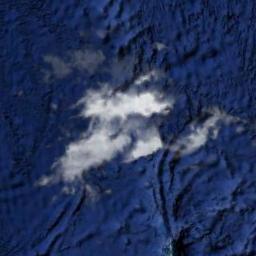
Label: cloud